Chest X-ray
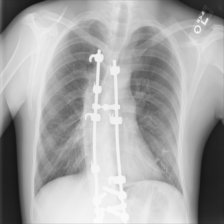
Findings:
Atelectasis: negative
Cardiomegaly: negative
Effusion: negative
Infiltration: negative
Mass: negative
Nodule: negative
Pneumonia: negative
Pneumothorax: negative
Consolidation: negative
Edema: negative
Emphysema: negative
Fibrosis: negative
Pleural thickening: negative
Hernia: negative